Interaction volume radius: 5 \u00c5
Interaction volume height: 10 \u00c5
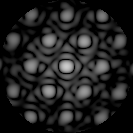
Disorder parameter: 0.2727